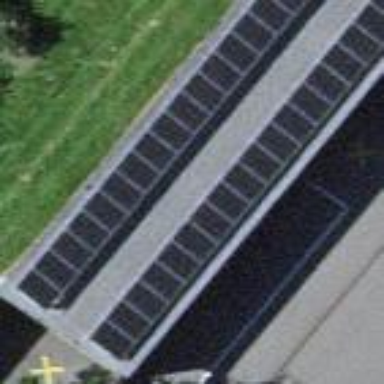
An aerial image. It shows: View of roof of building.